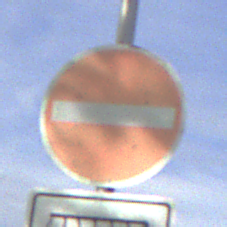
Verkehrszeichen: VerbotDerEinfahrt
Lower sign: MehrspurigeFahrzeugeFrei5
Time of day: MorningAfternoon
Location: Outdoor (Suburban)
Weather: PartlyCloudy
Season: NotSpecified
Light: Natural